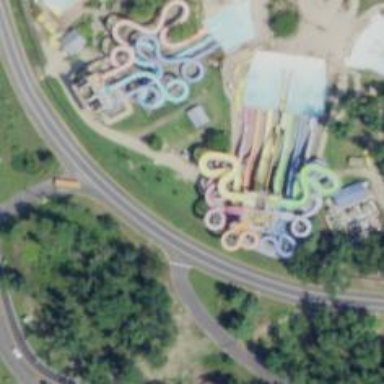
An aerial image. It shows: Tourism attraction featuring water slide.